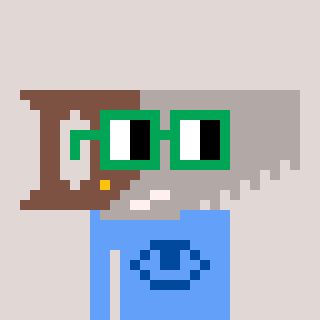
a pixel art character with square green glasses, a saw-shaped head and a blue-colored body on a warm background